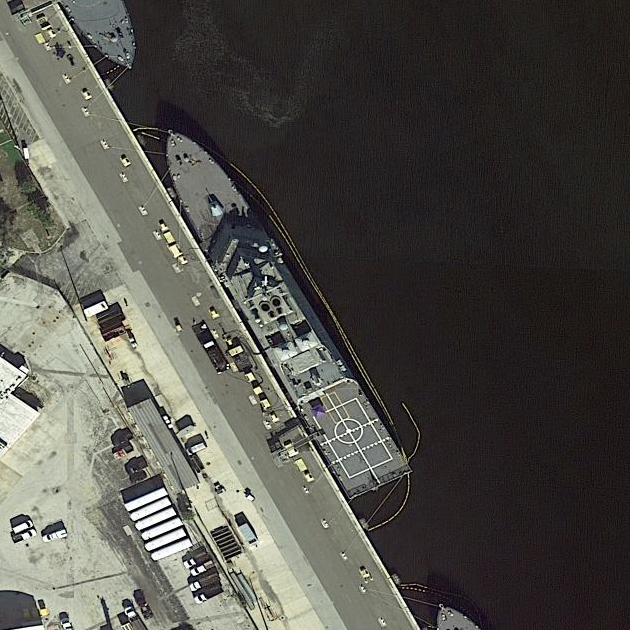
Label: Freedom-class_combat_ship